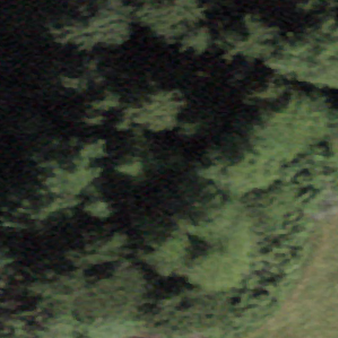
Label: other